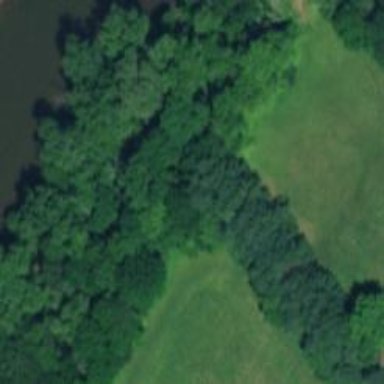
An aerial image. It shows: Row of trees in natural setting.